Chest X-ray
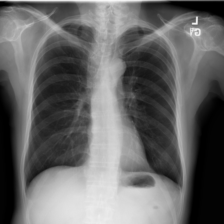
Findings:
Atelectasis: negative
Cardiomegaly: negative
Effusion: negative
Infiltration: negative
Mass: negative
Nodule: negative
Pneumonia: negative
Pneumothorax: negative
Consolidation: negative
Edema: negative
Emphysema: negative
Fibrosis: negative
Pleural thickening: negative
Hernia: negative